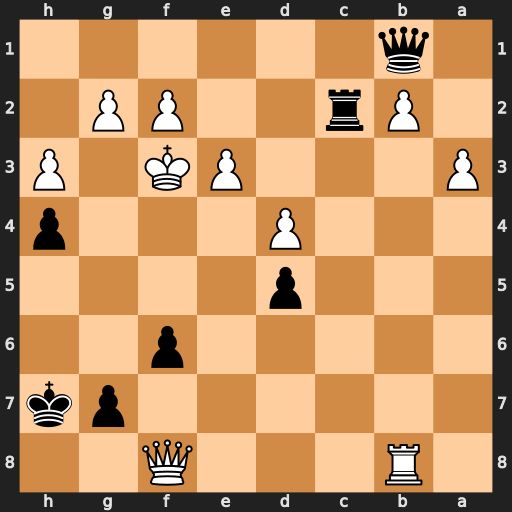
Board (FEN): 1R3Q2/6pk/5p2/3p4/3P3p/P3PK1P/1Pr2PP1/1q6
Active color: b
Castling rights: -
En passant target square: -
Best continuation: Qd1+ Kf4 Rxf2#